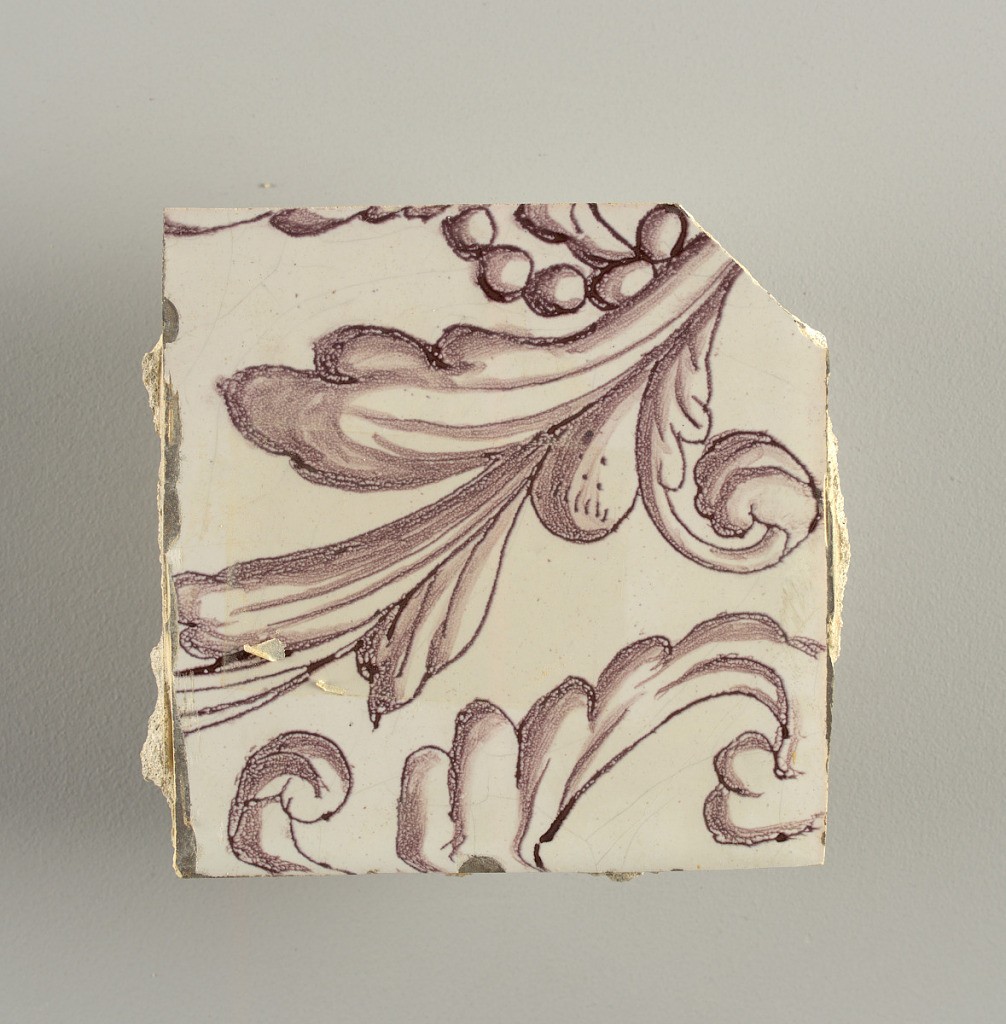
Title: Tile wall facing
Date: ca. 1725
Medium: Tin-glazed earthenware, underglaze
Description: Horizontal rectangle.  Thirty tiles wide and twenty-three tiles high with opening for fireplace eleven tiles wide and ten high.  Foliage arabesques disposed about three vertical axes from which are emphazised by urns at center and right, and at left by the figure of a standing woman carrying an infant on her arm and accompanied by two children.